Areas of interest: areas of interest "Museum"
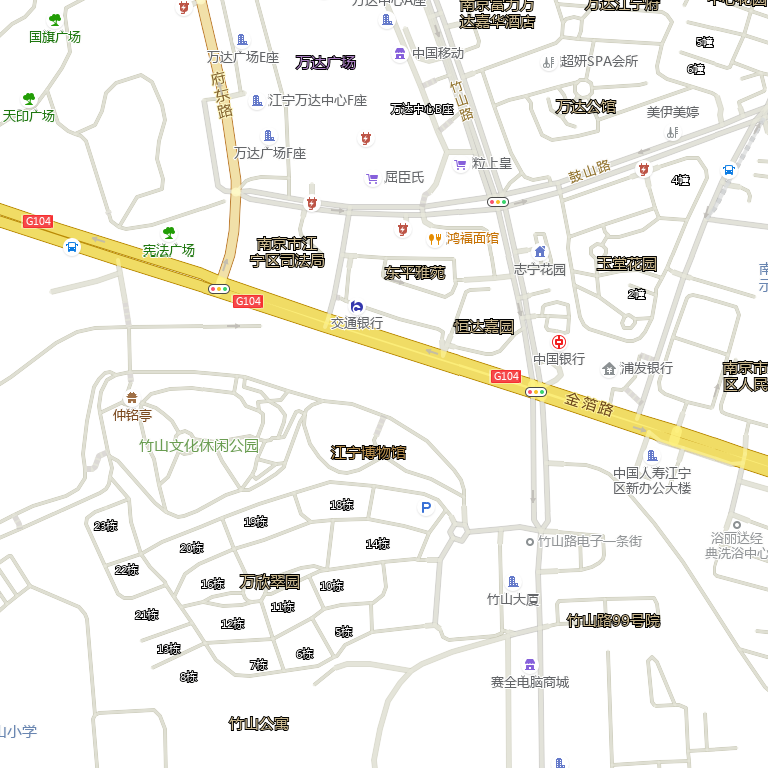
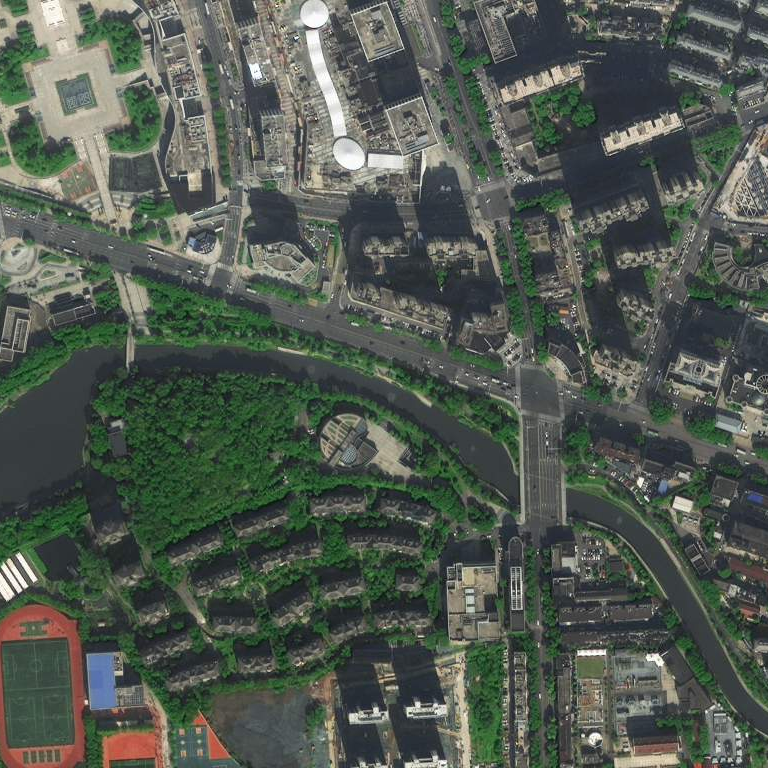